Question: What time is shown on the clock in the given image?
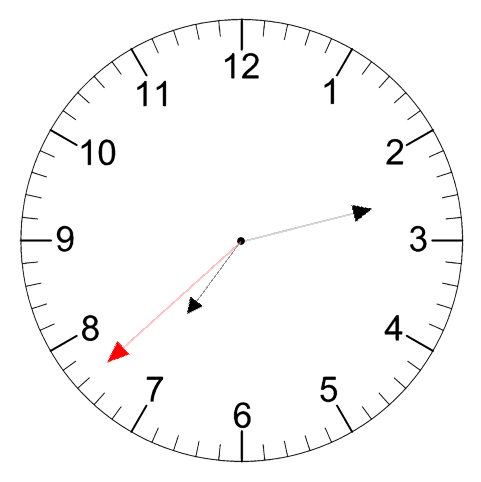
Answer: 07:12:38